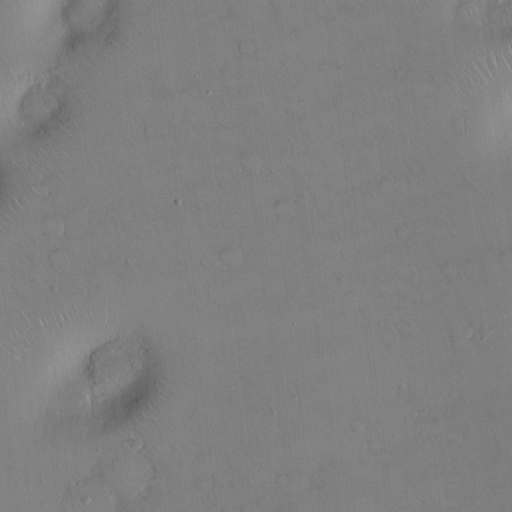
Objects detected: cone, cone, cone, cone, cone, cone